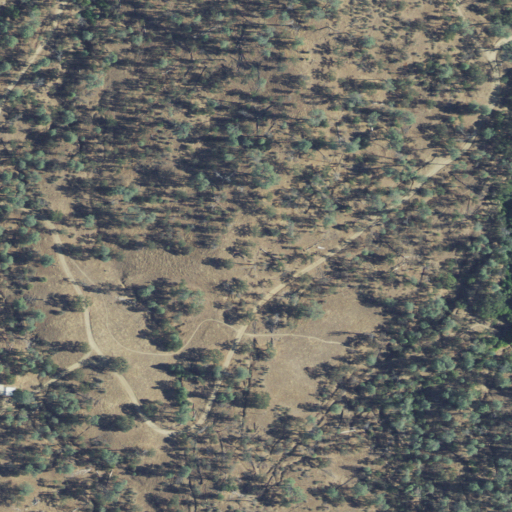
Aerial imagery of plain(s) in California named Temperance Flat containing evergreen forest, shrub, and open development